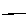
Label: line